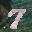
Label: 7